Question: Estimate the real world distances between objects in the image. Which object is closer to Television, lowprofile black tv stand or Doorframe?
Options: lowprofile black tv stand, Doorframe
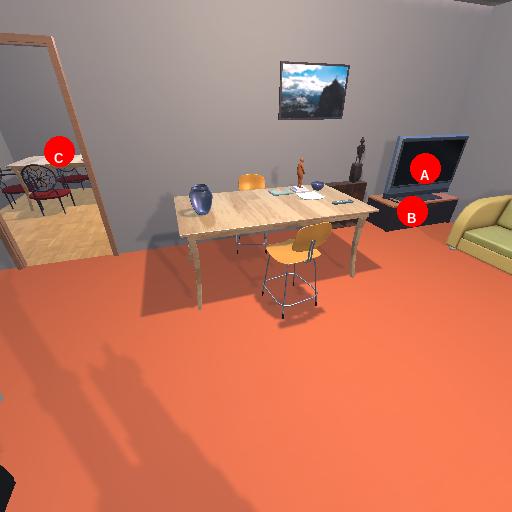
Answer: lowprofile black tv stand